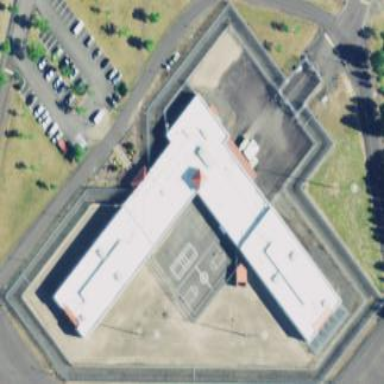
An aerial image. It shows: Prison.